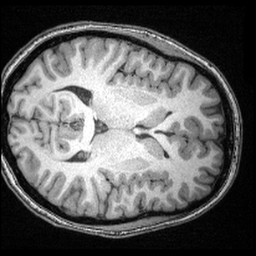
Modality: T1w
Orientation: axial
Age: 24
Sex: female
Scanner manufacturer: siemens
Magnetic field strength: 3 T
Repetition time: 2.4 s
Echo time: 0.00374 s